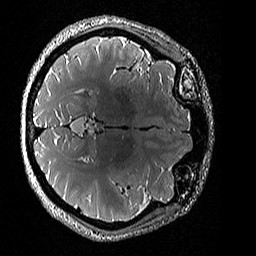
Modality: T2w
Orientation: axial
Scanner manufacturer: siemens
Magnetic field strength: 3 T
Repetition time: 3.2 s
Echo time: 0.428 s